Question: I know you can send a DM like this:
'''
message.author.send("Go to example.com for help");
'''
But some people have the setting that allows other server members to DM them off:

How do I find out if the DM actually sent or not? I know this is possible in the Discord API, since other bots do it.
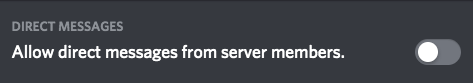
Answer: If the user has that option, or isn't DMable, it will throw an error, namely:
'''
DiscordAPIError: Cannot send messages to this user
'''
Now, we can catch that error and run a command based on it, say replying in the channel that the user can't be DMed.
'''
user.send(...).catch(async err => message.reply("I can't DM this user"));
// In the above, async is useless, but you can actually do what you want with it.
'''
To run more than a single line of command, use a promise based catch.
'''
user.send(...).catch(async err => {
console.log(err);
message.reply("I can't DM this user");
});
'''